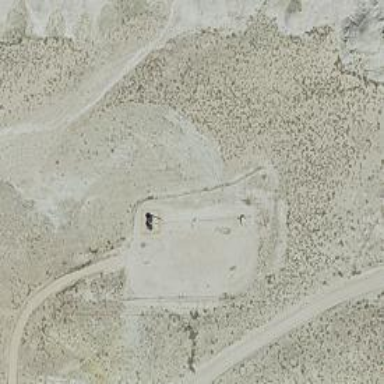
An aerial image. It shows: Petroleum well that is man-made.